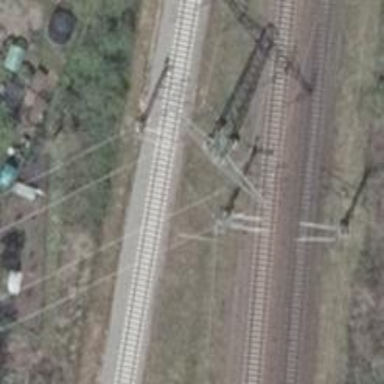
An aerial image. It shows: Power line is depicted.